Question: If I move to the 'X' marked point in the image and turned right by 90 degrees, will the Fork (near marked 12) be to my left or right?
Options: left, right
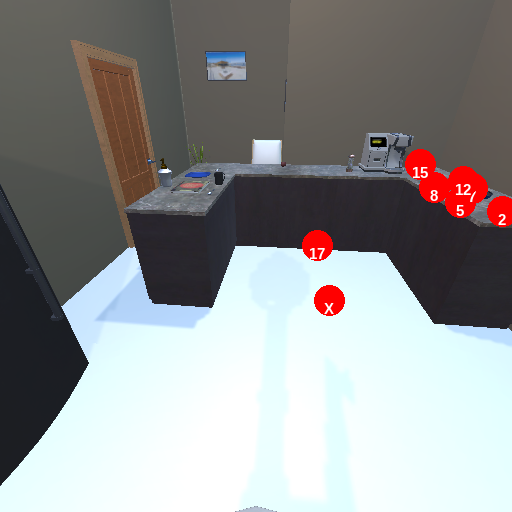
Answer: left